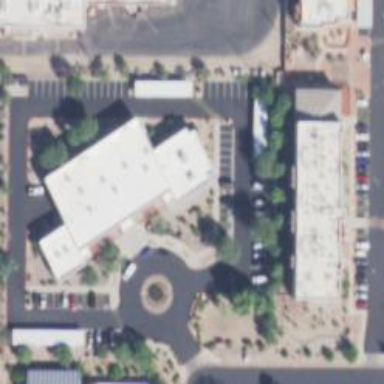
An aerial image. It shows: Clinic.